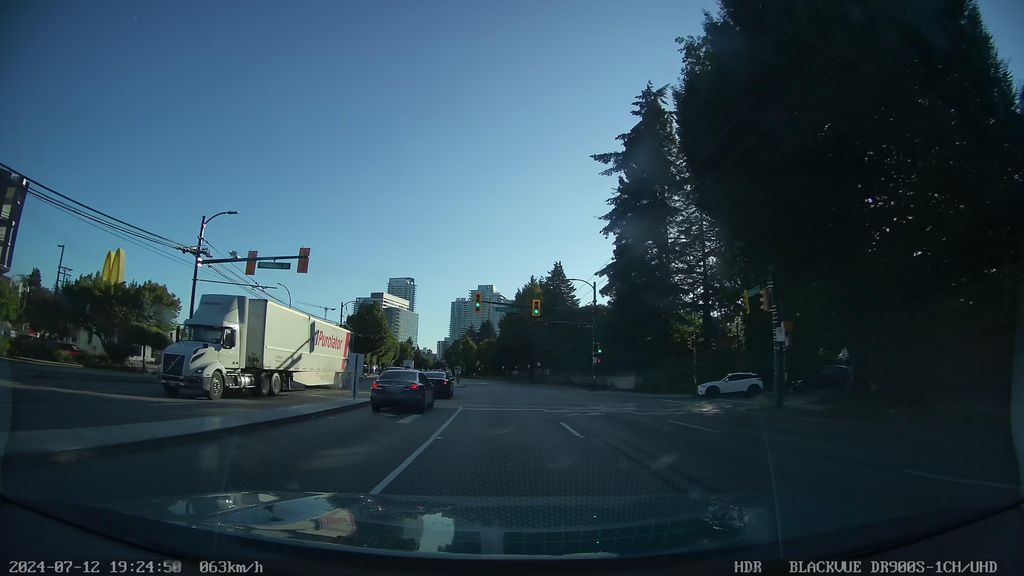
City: vancouver